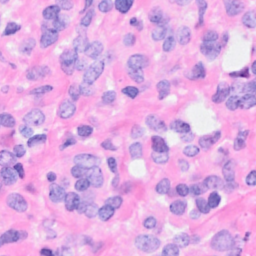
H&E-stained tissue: Breast